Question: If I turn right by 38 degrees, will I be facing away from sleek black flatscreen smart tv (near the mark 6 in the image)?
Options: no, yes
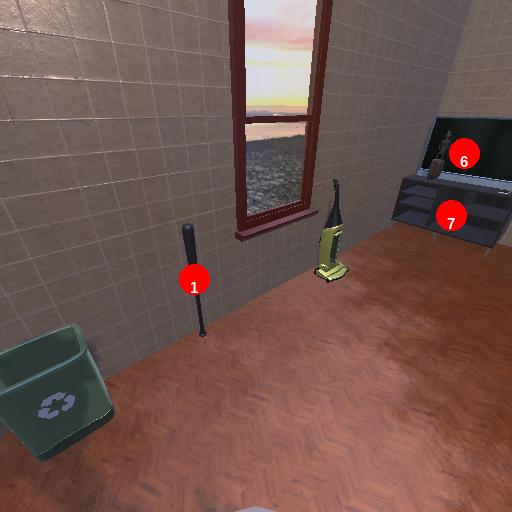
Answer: no